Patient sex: F
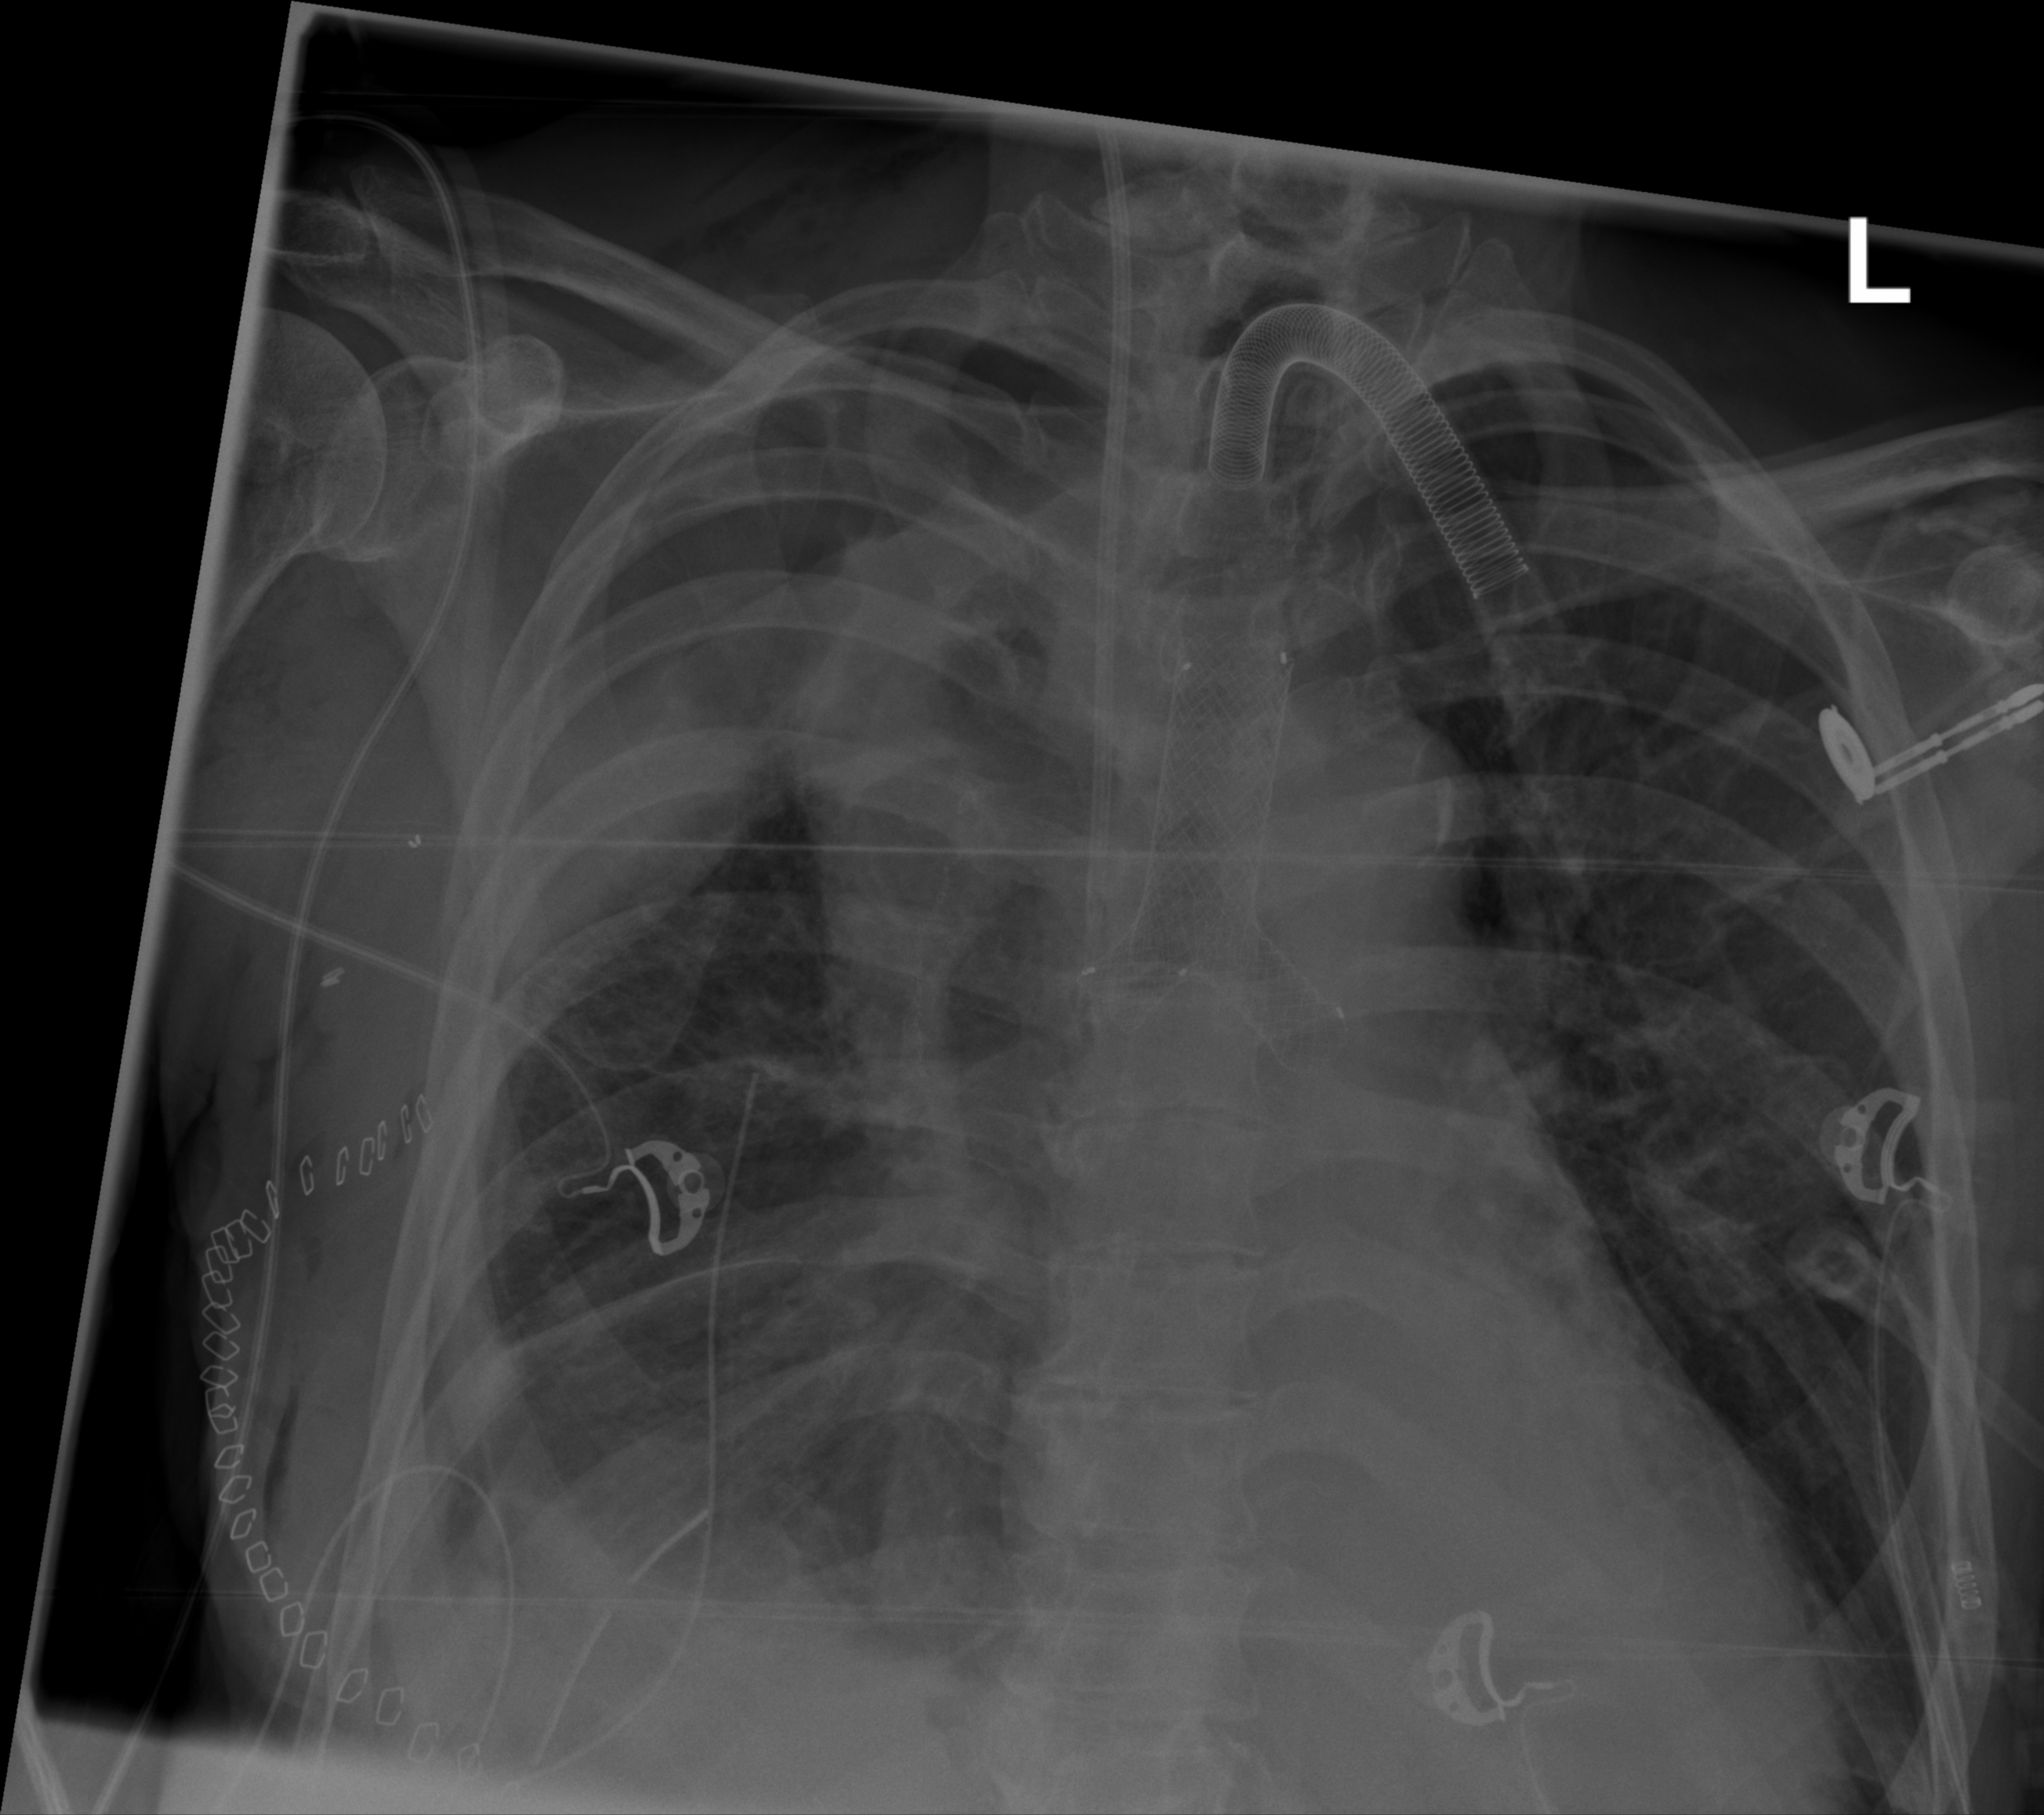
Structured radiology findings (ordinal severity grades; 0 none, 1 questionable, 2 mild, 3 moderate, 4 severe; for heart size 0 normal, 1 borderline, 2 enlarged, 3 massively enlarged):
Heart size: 2
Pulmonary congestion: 0
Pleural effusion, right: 1
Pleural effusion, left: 0
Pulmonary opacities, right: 1
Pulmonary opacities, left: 0
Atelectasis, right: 2
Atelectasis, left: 2